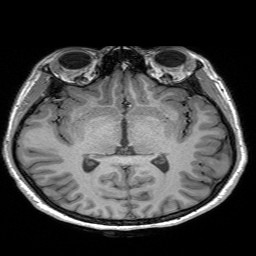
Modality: T1w
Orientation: coronal
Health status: healthy
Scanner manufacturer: siemens
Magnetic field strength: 3 T